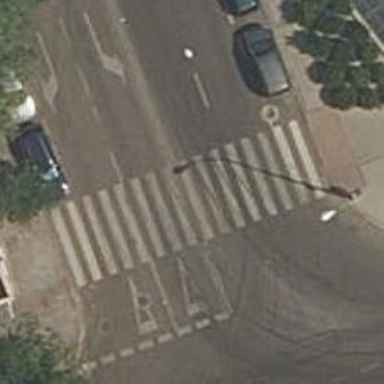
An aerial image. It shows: Uncontrolled road crossing.